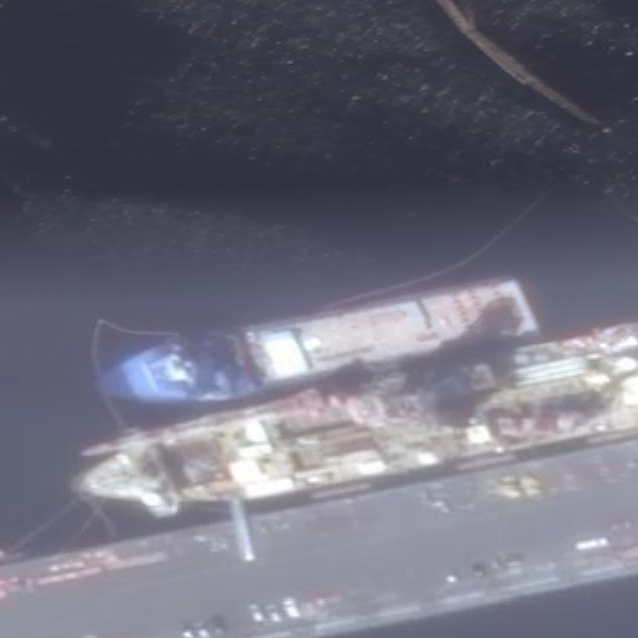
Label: civil